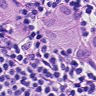
Metastatic tissue present: yes